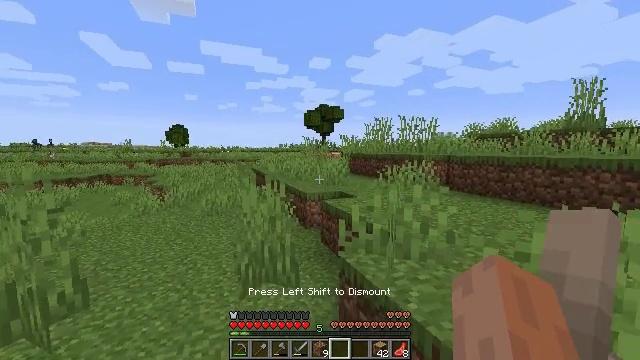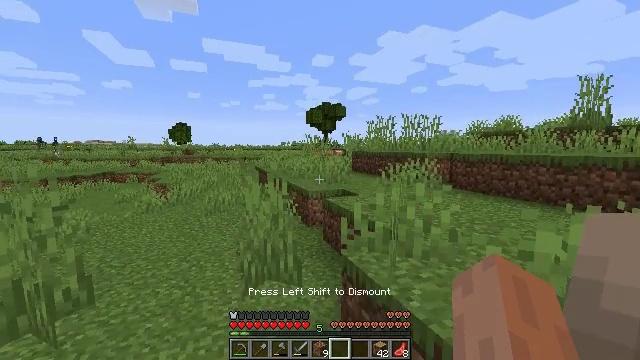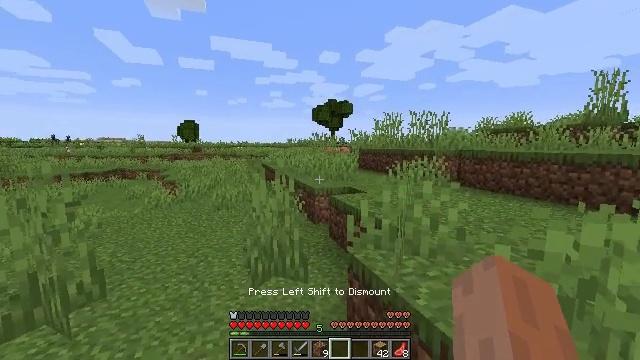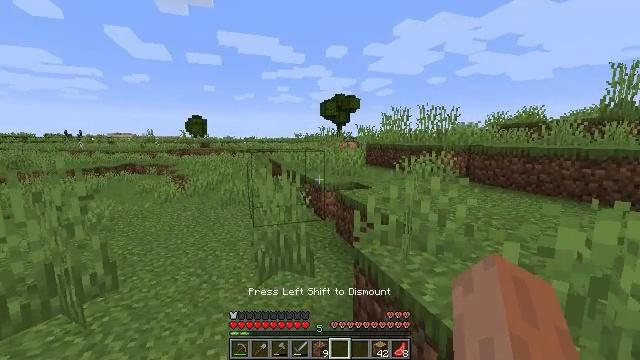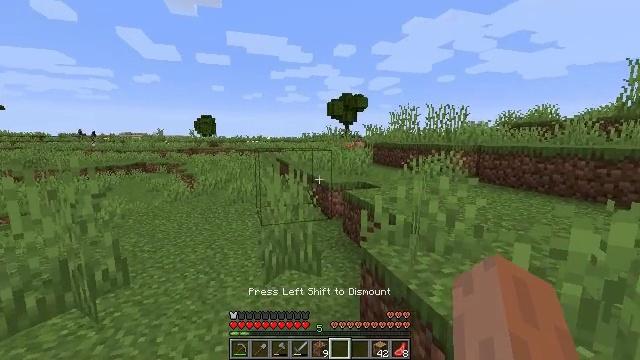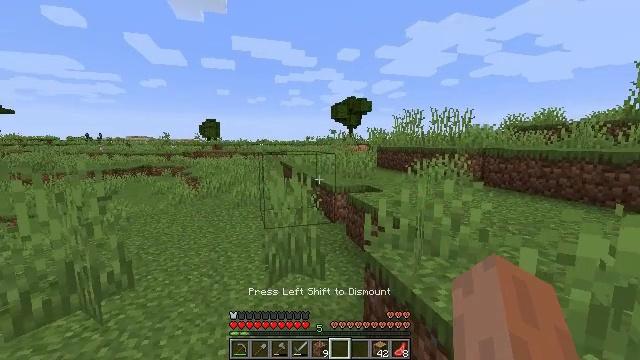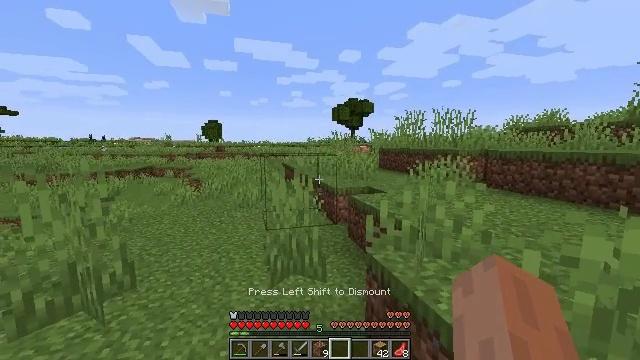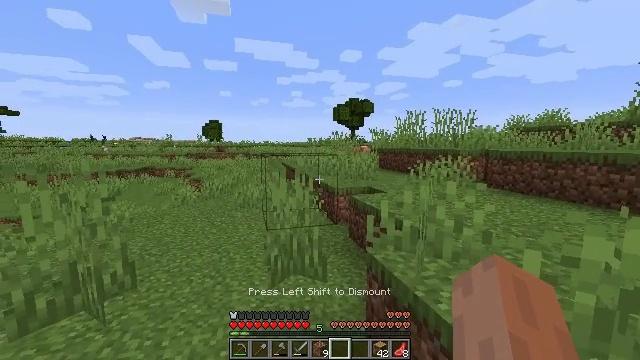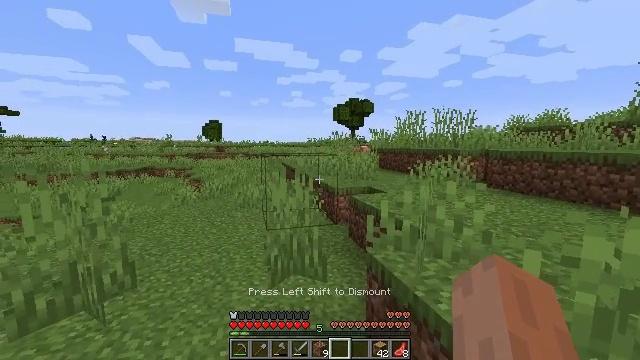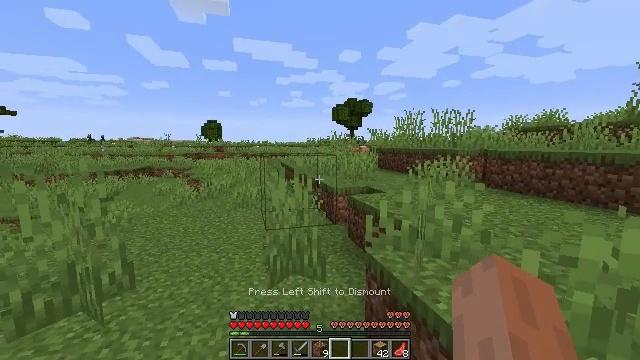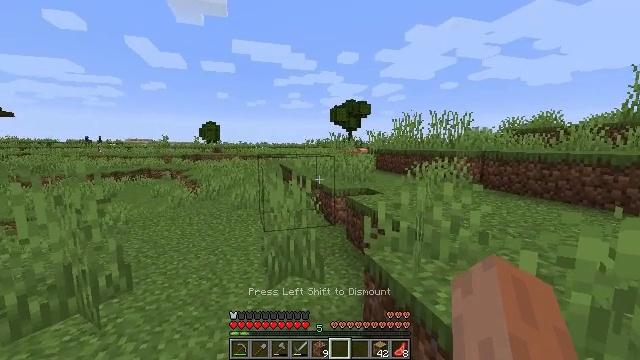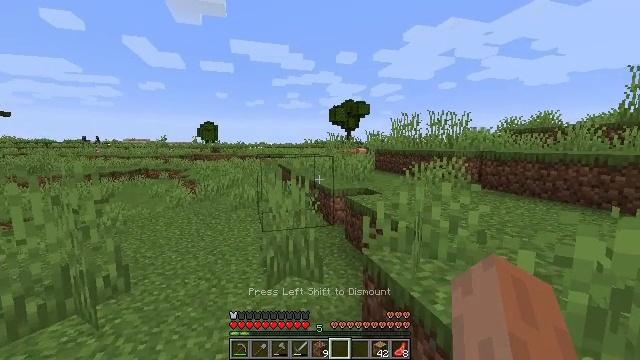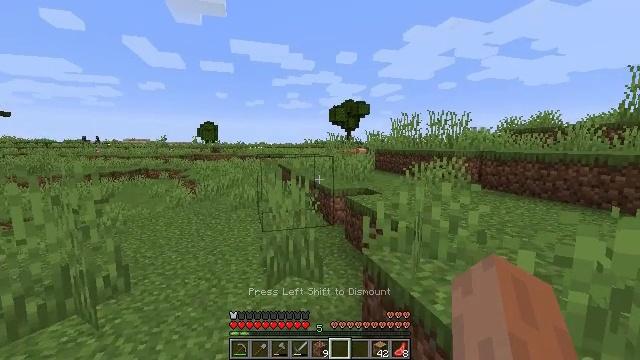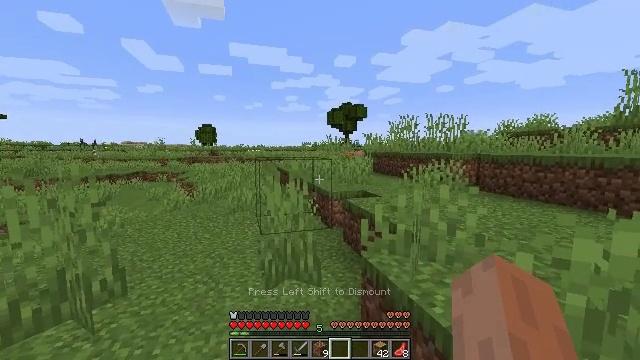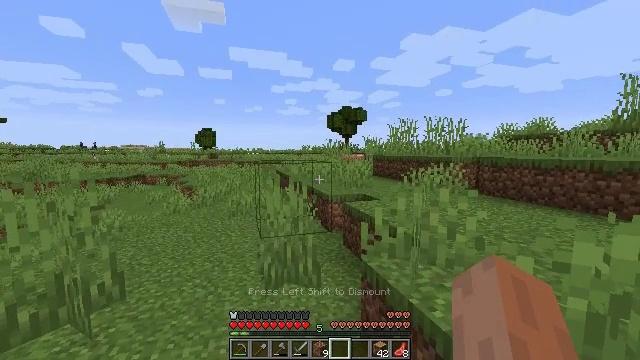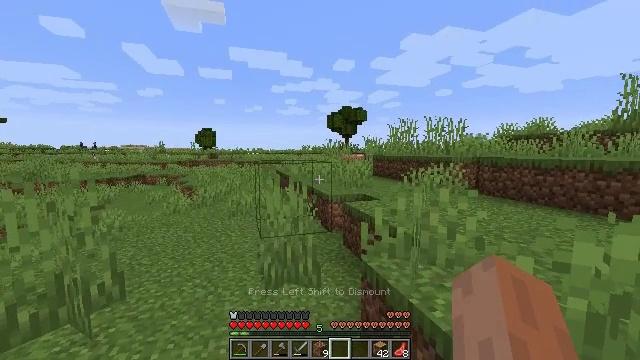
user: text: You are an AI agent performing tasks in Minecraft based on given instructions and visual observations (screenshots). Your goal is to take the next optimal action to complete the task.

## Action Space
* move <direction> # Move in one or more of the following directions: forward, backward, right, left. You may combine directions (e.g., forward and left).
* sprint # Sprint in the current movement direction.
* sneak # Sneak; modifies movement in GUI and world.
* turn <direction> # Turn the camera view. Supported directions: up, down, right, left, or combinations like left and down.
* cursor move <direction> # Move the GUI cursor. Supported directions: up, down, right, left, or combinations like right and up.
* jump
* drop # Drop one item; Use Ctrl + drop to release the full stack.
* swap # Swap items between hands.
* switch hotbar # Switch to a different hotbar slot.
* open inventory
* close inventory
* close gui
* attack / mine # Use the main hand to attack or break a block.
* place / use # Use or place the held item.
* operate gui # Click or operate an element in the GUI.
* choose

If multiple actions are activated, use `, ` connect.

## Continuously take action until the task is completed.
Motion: motion action
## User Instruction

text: Mine coarse dirt from the ground.
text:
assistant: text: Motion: turn left
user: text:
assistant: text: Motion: turn left
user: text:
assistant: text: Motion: turn left and down
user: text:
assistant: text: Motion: no_op
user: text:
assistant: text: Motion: no_op
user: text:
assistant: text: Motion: no_op
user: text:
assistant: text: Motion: no_op
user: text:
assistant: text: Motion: no_op
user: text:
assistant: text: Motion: no_op
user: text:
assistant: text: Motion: no_op
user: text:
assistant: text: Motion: no_op
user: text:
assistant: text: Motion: no_op
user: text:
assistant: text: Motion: no_op
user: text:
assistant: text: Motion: no_op
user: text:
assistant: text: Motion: no_op
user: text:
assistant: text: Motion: no_op
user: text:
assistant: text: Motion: no_op
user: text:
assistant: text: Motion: no_op
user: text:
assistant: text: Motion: turn down
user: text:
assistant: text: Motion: no_op
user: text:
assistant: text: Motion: no_op
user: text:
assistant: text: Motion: no_op
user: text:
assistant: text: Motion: no_op
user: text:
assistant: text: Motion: no_op
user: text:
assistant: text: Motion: no_op
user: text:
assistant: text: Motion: no_op
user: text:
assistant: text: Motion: turn left
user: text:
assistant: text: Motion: turn left
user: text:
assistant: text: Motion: no_op
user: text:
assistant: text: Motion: no_op